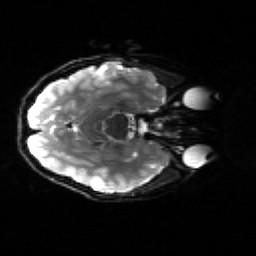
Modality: sbref
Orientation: axial
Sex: male
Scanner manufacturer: siemens
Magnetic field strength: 3 T
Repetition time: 5 s
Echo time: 0.071 s